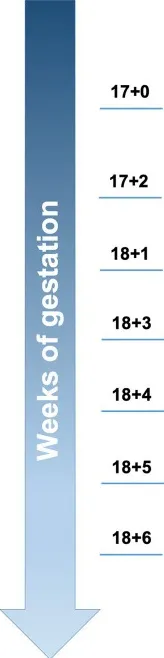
Timeline from amniocentesis to termination of pregnancy due to severe preeclampsia.
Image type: chart (chart)